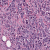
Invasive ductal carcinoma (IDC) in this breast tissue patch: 1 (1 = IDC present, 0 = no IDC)